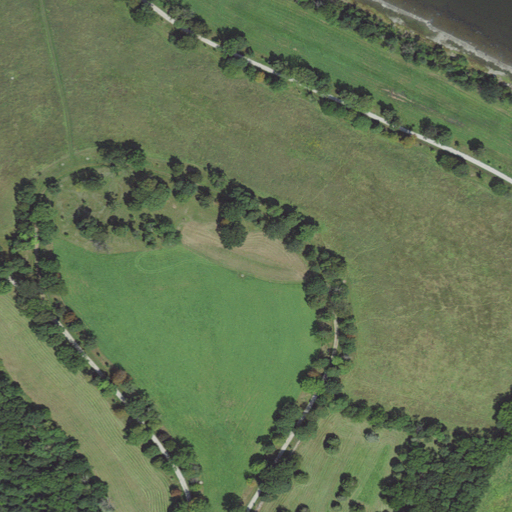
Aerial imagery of mountain in Massachusetts named Planters Hill containing cultivated crops, grassland, shrub, mixed forest, deciduous forest, open water, herbaceous wetlands, woody wetlands, and pasture